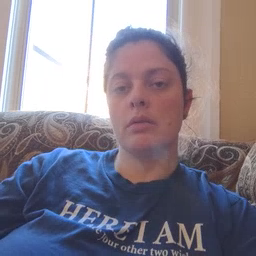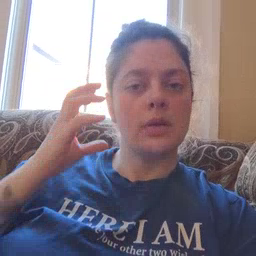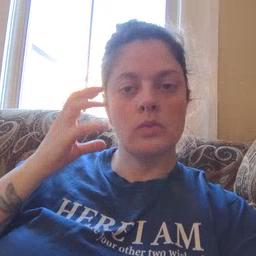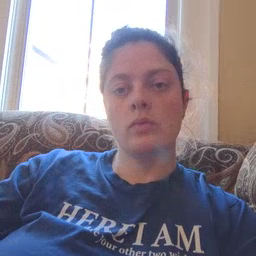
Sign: radio